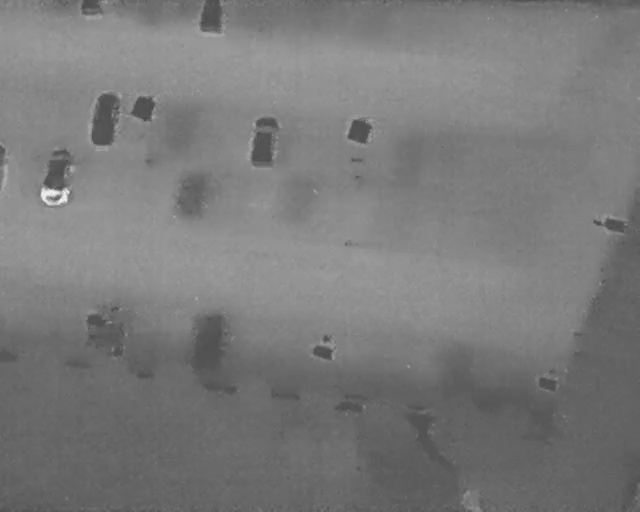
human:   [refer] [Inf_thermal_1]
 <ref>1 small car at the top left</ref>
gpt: <box>[[13, 0, 15, 3, 2]]</box>

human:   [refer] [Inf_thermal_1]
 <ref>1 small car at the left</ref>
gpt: <box>[[-3, 32, 4, 34, 2]]</box>

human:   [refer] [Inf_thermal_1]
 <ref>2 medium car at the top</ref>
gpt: <box>[[30, 0, 35, 6, 2], [37, 24, 45, 30, 9]]</box>